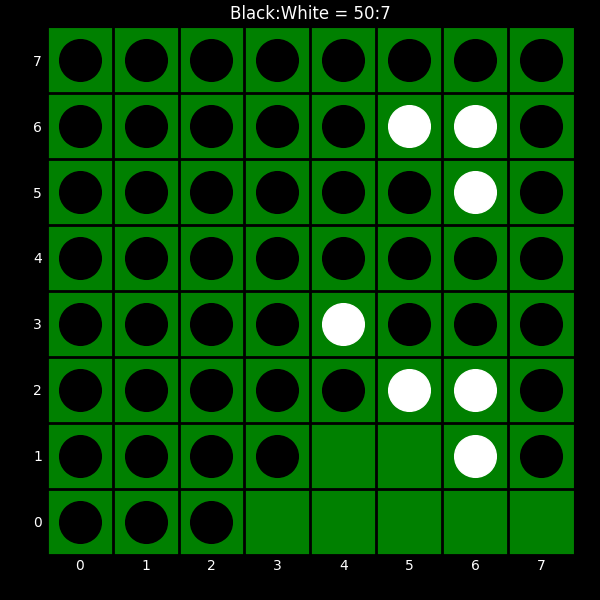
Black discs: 50
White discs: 7